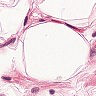
Metastatic tissue present: no